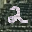
Label: 2